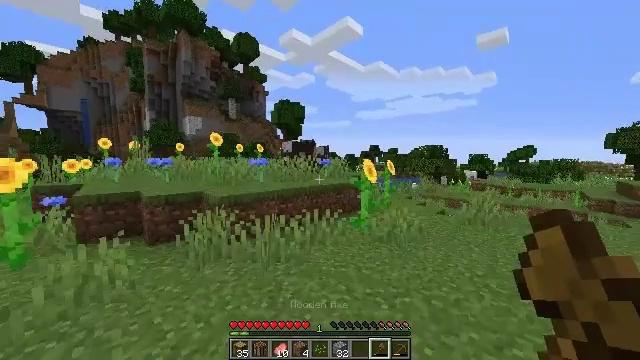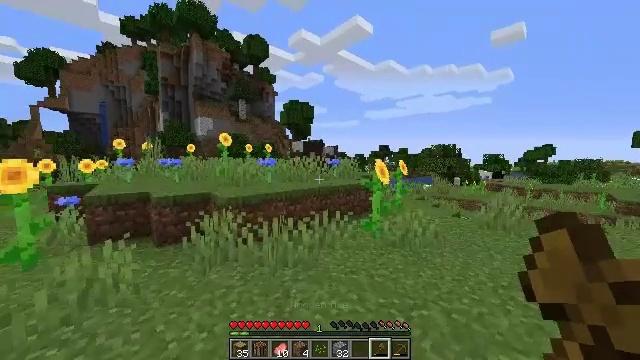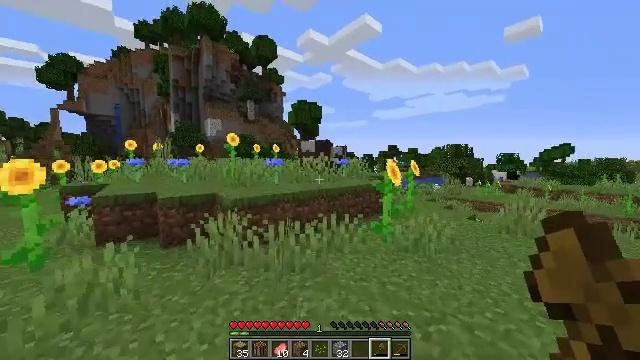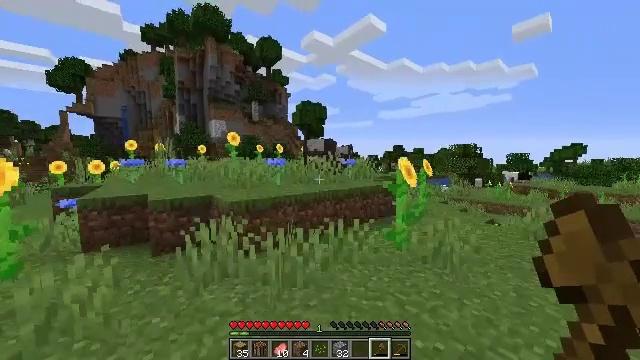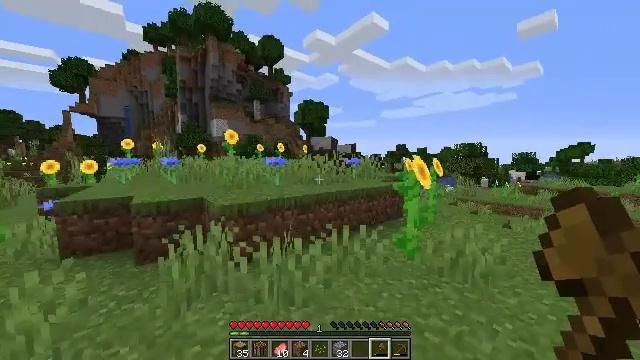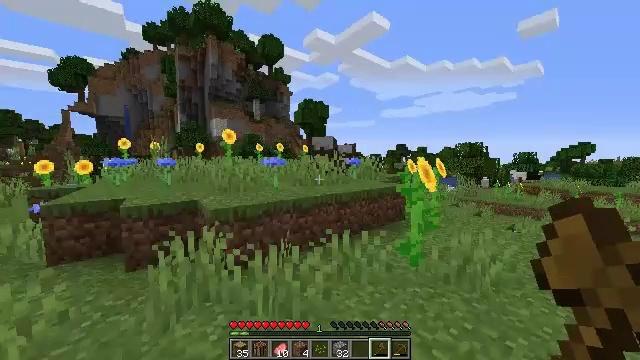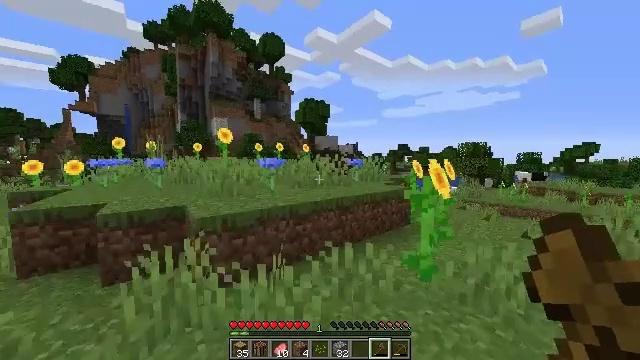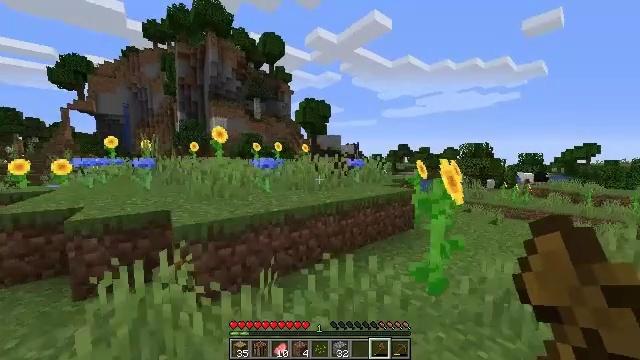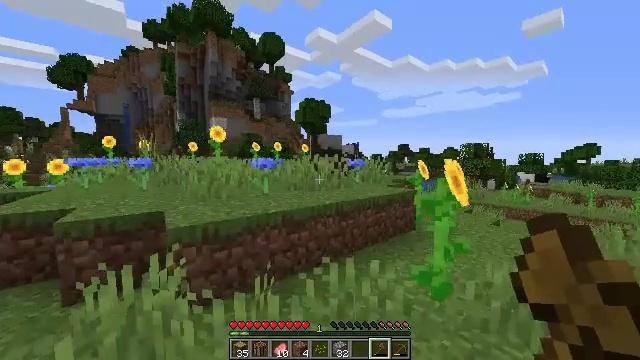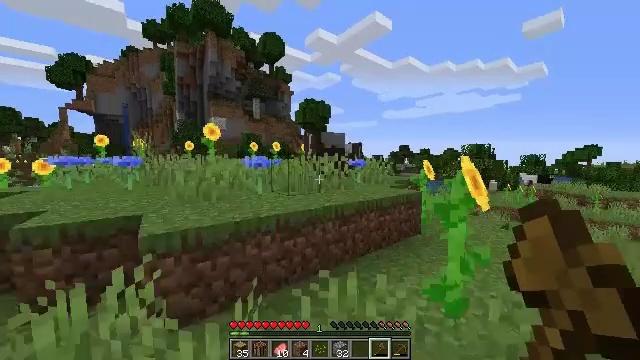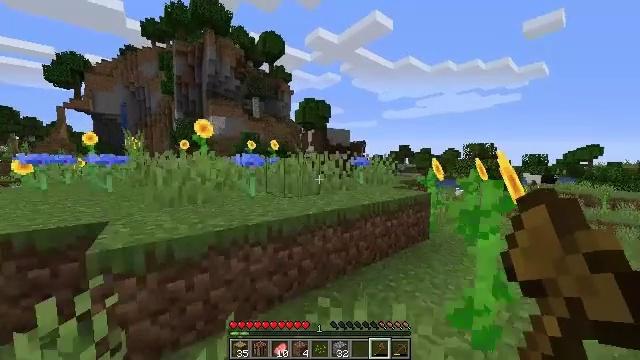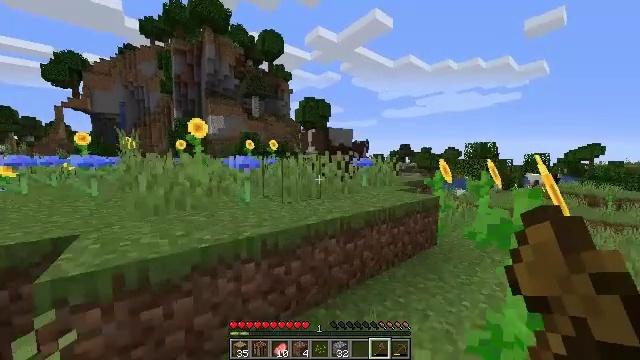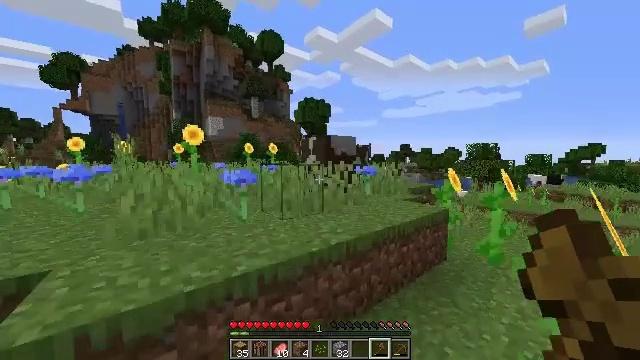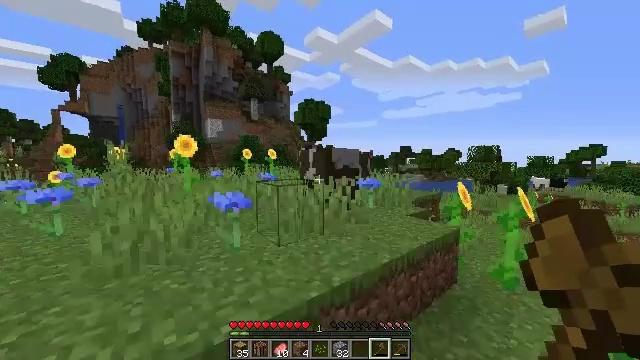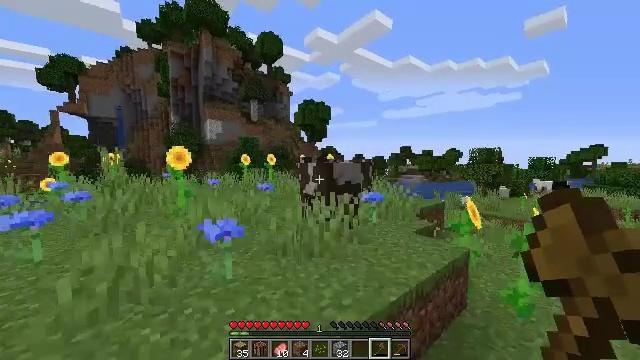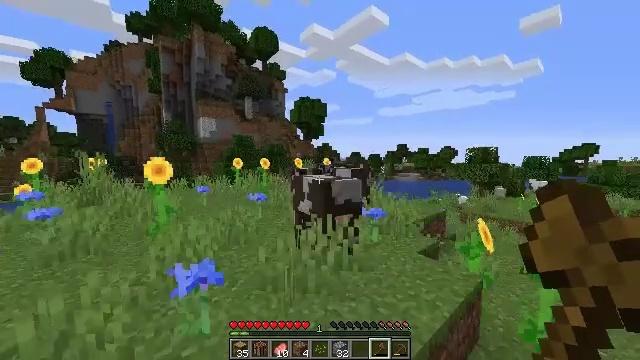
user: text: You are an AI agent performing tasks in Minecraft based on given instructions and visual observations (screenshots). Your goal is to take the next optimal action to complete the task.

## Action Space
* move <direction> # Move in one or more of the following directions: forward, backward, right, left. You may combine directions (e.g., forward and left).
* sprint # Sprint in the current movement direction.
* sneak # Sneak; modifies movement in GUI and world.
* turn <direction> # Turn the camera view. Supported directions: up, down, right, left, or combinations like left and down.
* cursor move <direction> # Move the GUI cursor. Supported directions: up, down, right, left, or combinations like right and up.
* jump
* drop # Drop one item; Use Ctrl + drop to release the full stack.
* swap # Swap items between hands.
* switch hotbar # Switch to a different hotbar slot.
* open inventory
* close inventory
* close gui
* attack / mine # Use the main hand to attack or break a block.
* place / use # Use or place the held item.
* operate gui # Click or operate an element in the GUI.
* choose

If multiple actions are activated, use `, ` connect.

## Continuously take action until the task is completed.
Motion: motion action
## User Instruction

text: Kill mobs.
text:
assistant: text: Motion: move forward, turn left
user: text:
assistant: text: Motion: move forward, turn left
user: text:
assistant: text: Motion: move forward, turn left
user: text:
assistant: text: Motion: move forward
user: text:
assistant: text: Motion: move forward
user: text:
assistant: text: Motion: move forward
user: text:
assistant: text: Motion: move forward
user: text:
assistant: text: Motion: move forward
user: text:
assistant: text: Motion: move forward
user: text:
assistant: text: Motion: move forward
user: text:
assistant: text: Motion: move forward
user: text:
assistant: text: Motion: move forward, jump
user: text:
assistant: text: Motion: move forward, jump
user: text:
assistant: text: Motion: move forward, jump
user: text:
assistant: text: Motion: move forward, turn right, jump
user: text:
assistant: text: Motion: move forward, jump
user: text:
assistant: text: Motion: move forward, turn right and down, jump
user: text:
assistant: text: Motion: move forward, turn right and down
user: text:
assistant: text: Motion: move forward, turn right and down
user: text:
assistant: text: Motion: no_op
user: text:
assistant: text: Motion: turn down
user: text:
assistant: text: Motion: turn down
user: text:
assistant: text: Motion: turn left and down, jump
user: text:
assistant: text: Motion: turn left and down, jump
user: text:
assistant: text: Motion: turn left and down, jump
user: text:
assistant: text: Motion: turn left and down, jump
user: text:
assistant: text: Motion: turn left and down
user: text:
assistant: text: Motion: turn left and down
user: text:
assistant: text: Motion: no_op
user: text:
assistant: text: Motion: no_op